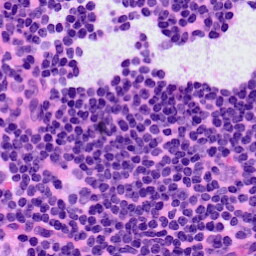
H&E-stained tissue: LymphNode